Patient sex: M
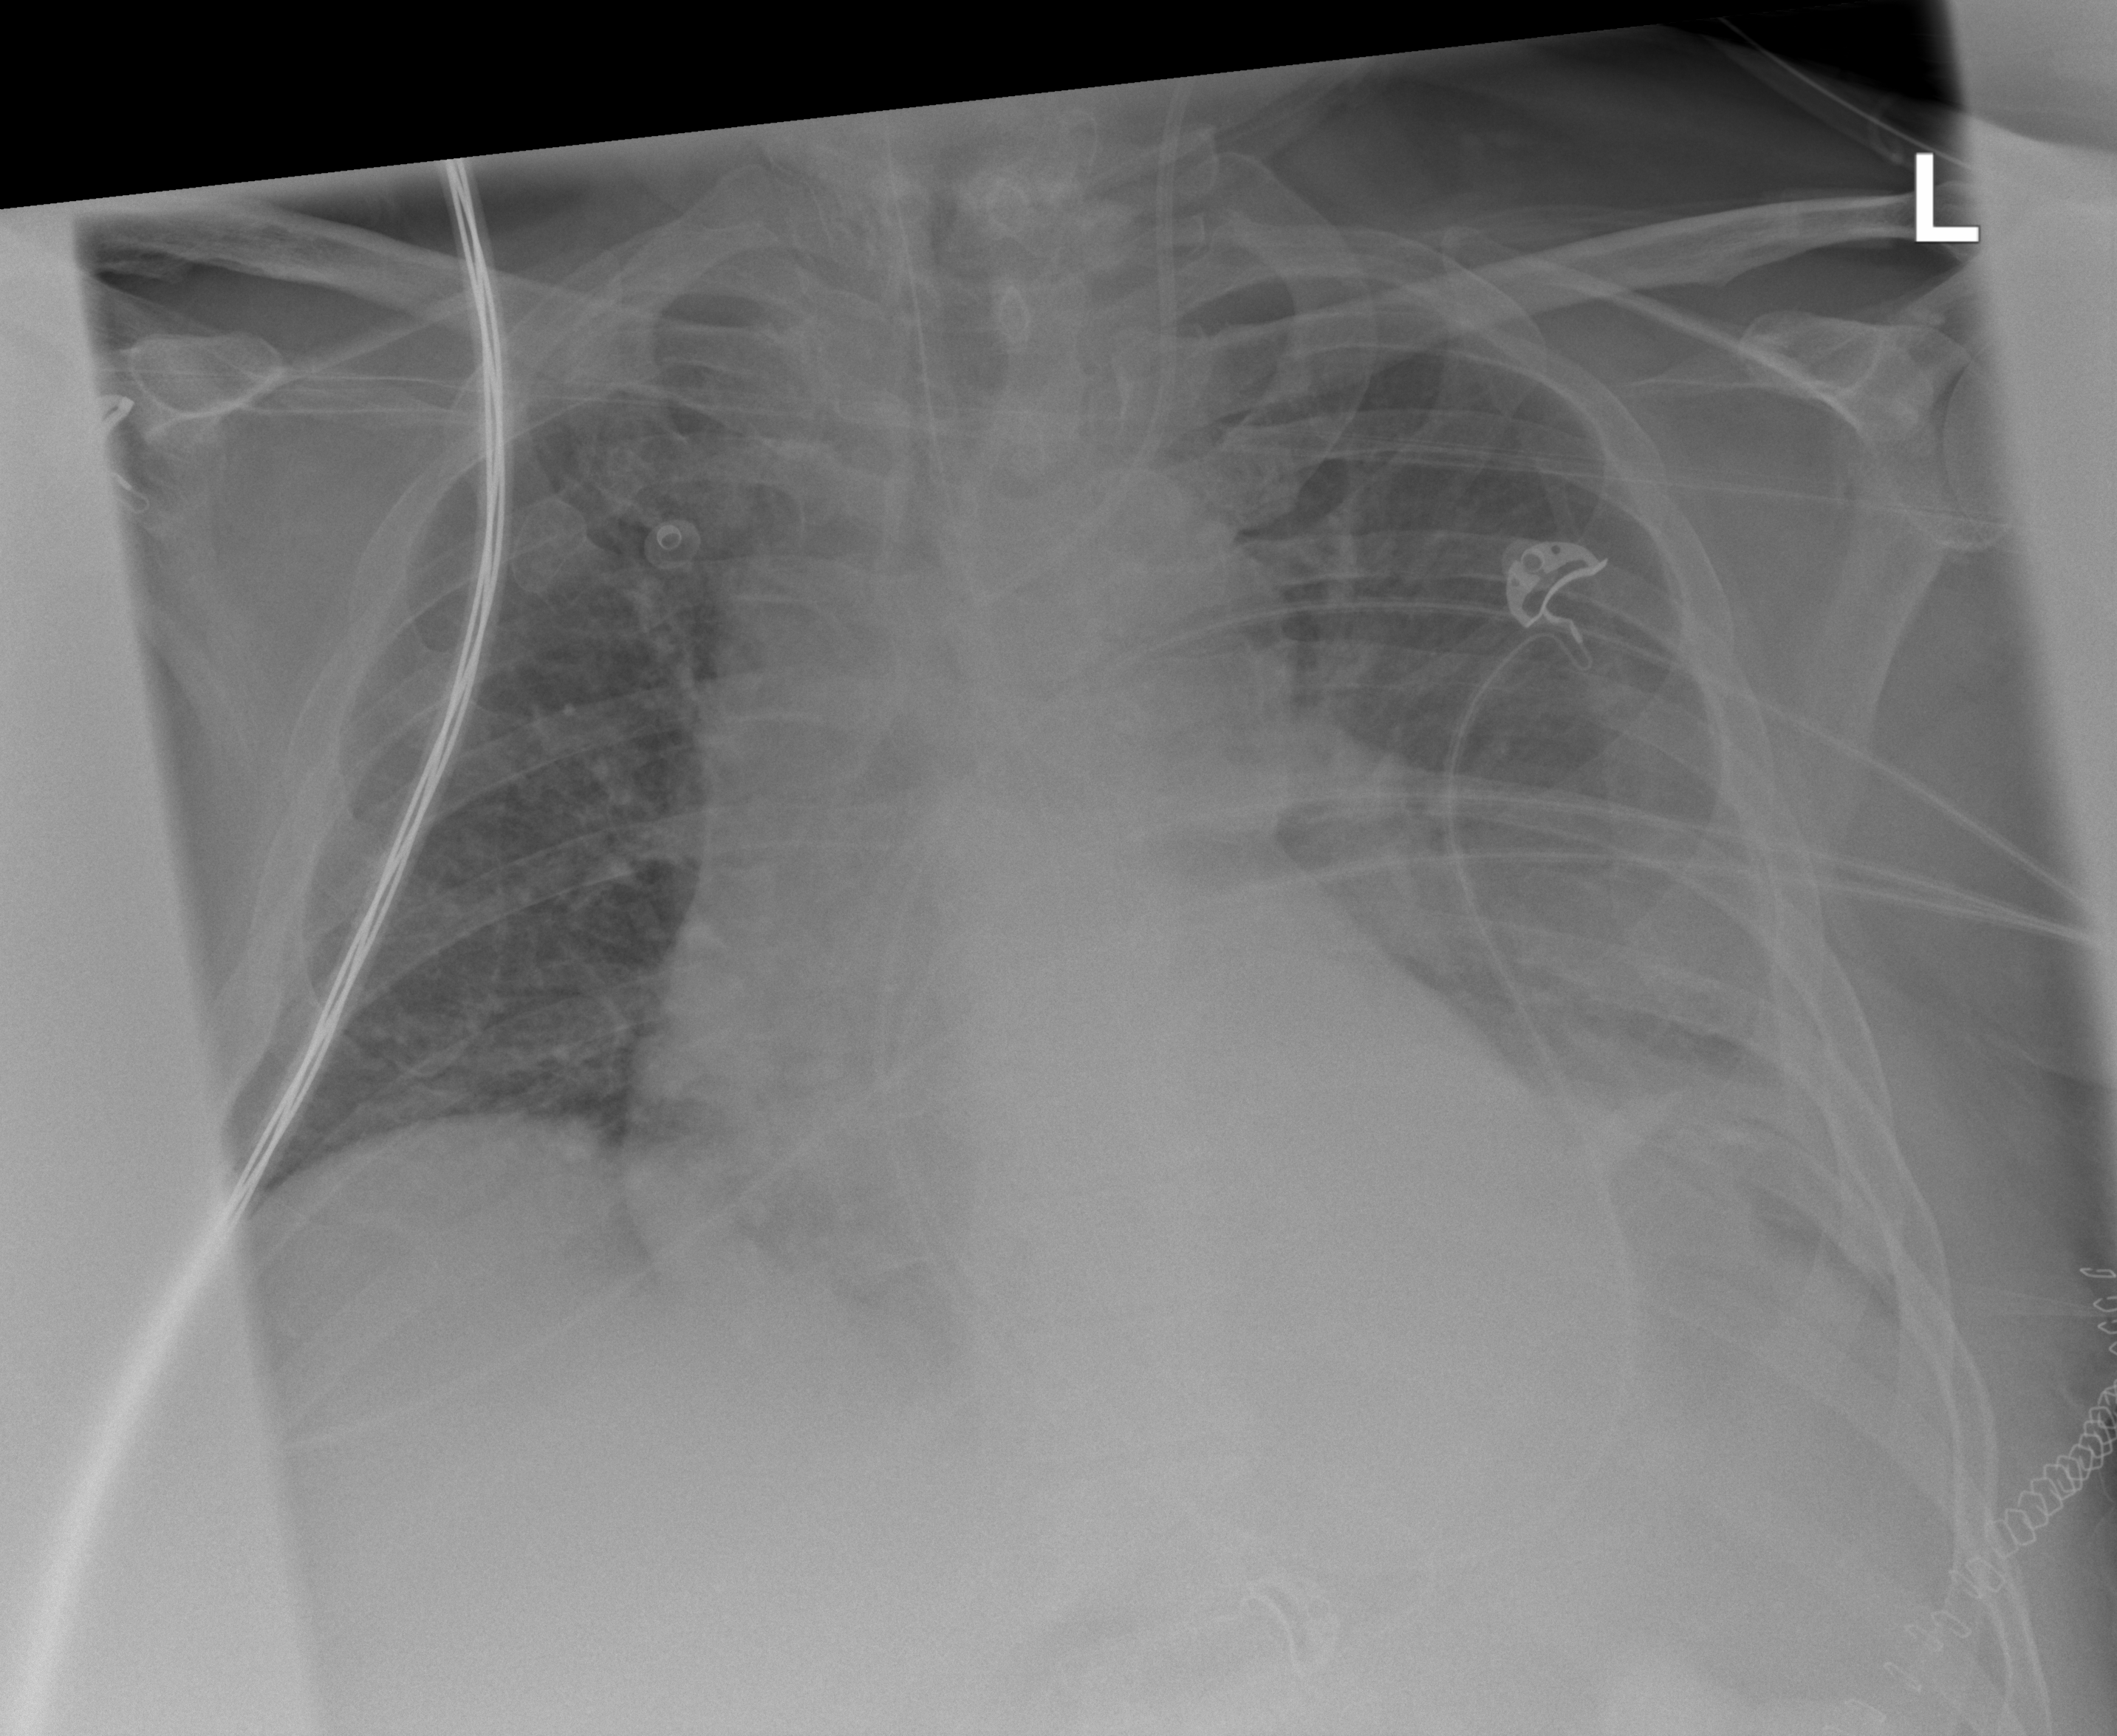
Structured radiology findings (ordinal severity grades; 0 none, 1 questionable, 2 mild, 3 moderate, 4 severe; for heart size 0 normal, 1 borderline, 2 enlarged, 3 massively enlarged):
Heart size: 2
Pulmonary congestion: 1
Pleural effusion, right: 0
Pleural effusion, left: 2
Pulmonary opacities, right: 0
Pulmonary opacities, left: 2
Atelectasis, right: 0
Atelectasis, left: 3